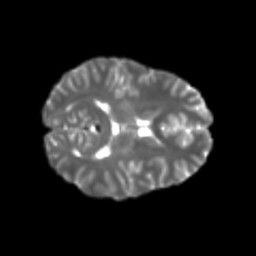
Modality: T2w
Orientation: axial
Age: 21
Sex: female
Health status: healthy
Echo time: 0.074 s